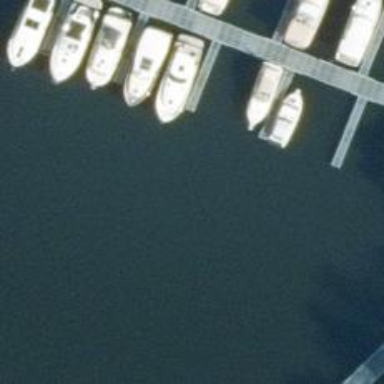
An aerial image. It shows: Man-made pier.